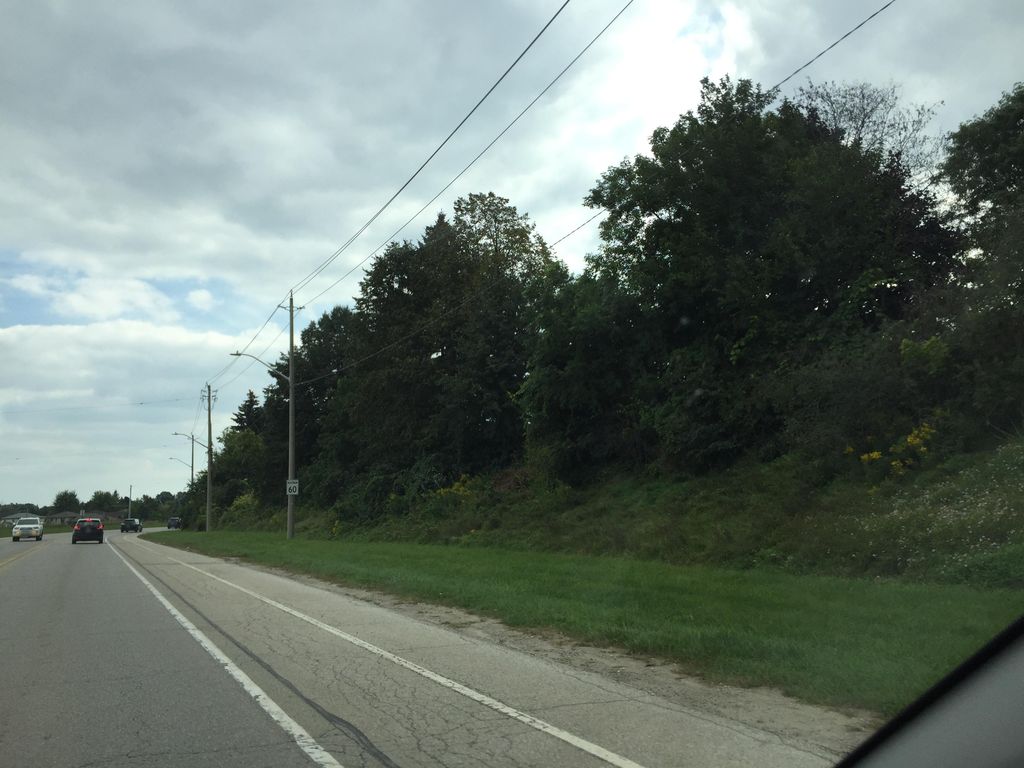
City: kitchener-waterloo